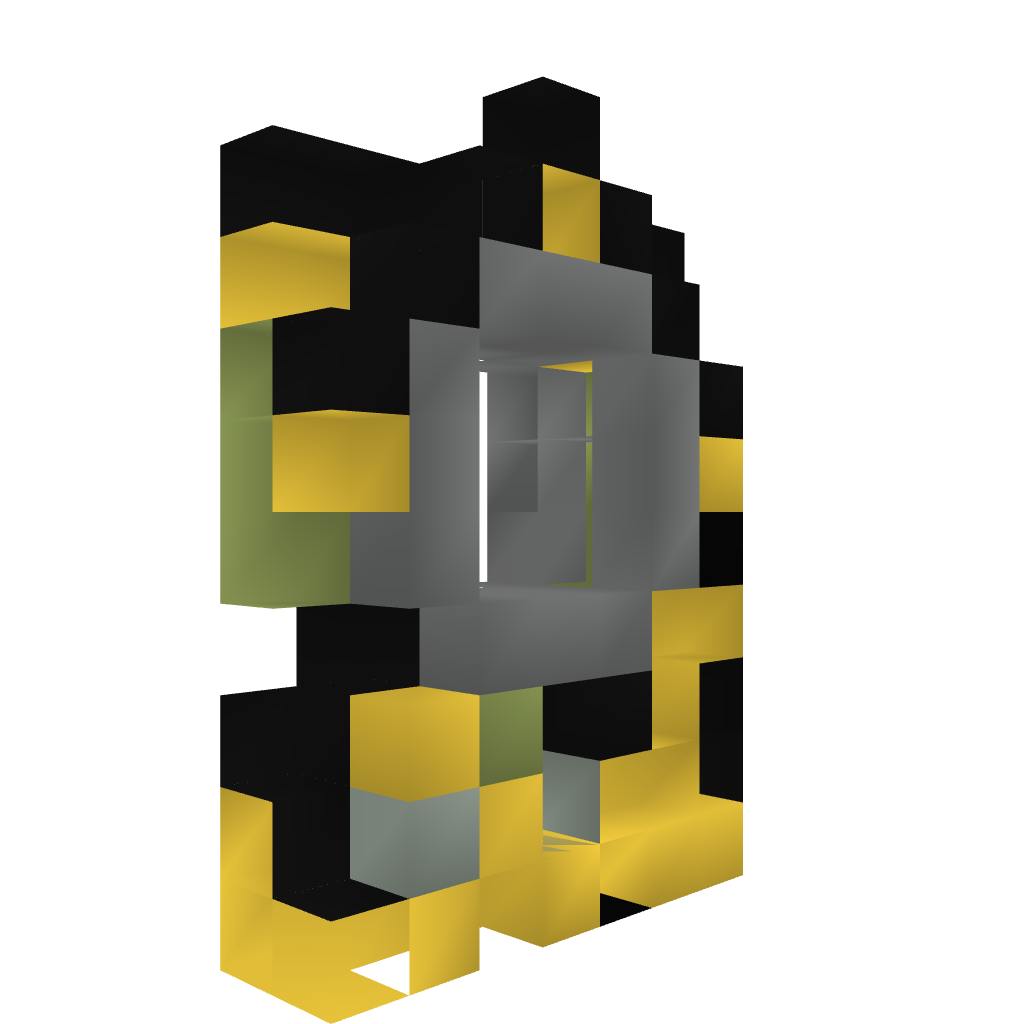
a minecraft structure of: Door 3x3